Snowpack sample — Buffalo Mountain, Silverthorne, Colorado, USA (1/25/25, 10:11 AM MST)
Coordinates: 39.6222, -106.1139
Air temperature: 22 °F
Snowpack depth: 110 cm
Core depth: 10 cm
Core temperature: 46.4 °F
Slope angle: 12°, slope face: 102°
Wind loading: high
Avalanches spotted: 0
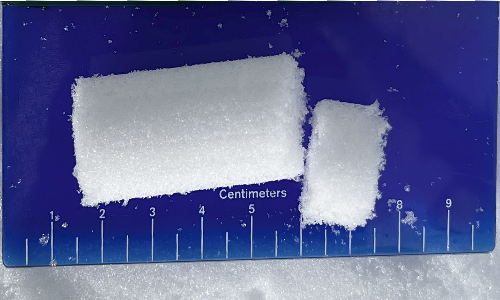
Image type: core
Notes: No avalanches nearby, collected on the outskirts of a fire break 15 meters from the treeline, on way to Buffalo and Red Mountain